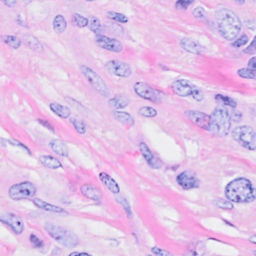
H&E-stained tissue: Breast